Электрон — элементарная частица, у которой есть электрический заряд и внутренний магнитный момент, связанный с ее спином ( ). Из-за кулоновского взаимодействия электроны в вакууме отталкиваются. Однако, в некоторых металлах суммарная сила, действующая на электроны, может стать силой притяжения из-за колебаний решетки. Когда температура металла достаточно низкая (ниже некоторой критической температуры $T_c$), электроны с противоположными импульсами и противоположными спинами могу образовывать куперовские пары. Образуя куперовскую пару, каждый из электронов уменьшает свою энергию на величину $\Delta$ по сравнению с электроном, свободно движущемся в металле. Энергия свободно движущегося электрона равна $p^2/2m_e$, где $p$ — импульс электрона, а $m_e$ — его масса. Куперовские пары могут перемещаться без сопротивления, и металл при этом становится сверхпроводником. Однако, даже при температурах ниже $T_c$ сверхпроводимость можно разрушить, если к сверхпроводнику приложить внешнее магнитное поле. В этой задаче мы исследуем разрушение куперовских пар посредством двух эффектов. Первый эффект — парамагнитный. В нем электроны вместо создания куперовской пары с противоположными спинами, уменьшают свою энергию, выстраивая свой магнитный момент параллельно магнитному полю. Второй эффект — диамагнитный. В нем магнитное поле изменяет орбитальное движение куперовских пар и увеличивает их энергию. Когда приложенное магнитное поле превысит некоторое критическое значение $B_c$, увеличение энергии становится больше чем $2 \Delta$. В результате, электронам становится невыгодно образовывать куперовские пары. Недавно был открыт новый тип сверхпроводников — сверхпроводники Изинга. Они не утрачивают свойство сверхпроводимости даже когда к ним приложено поле в 60 Тесла. А это сравнимо с максимальной силой полей, которые создаются сегодня в лабораториях. Мы исследуем, как сверхпроводники Изинга могут преодолеть парамагнитный и диамагнитный эффекты.
Часть А. Электрон в магнитном поле Рассмотрим виток радиуса $r$, полный заряд которого $-e$, а масса — $m$. Масса и заряд распределены по витку равномерно (рис. 1).
Чему равен момент импульса $\vec{L}$ этого витка (величина и направление), если он вращается с угловой скоростью $\vec{\omega}$?
Величина магнитного момента определяется как $|\vec{M}| = I A$, где $I$ — это ток, а $A$ — площадь витка. Найдите соотношение между магнитным моментом $\vec{M}$ и моментом импульса $\vec{L}$ витка. Пусть $\vec{n}$ — нормаль к витку, и она составляет угол $\theta$ с приложенным магнитным полем (рис. 2).
Рассмотрим кольцо, описанное в пункте А1, помещенное в однородное магнитное поле индукцией $B_z$, которое направлено вдоль оси $z$. Чему равна потенциальная энергия такой системы? Потенциальная энергия равна нулю при $\theta = \pi/2$.
У электрона есть собственный момент импульса (спин). Его величина в определенном направлении равна $\hbar/2$, где $\hbar = h/2\pi$, а $h$ — постоянная Планка. \newline Электроны помещены в магнитное поле. Чему равна потенциальная энергия электронов $U_{\text{up}}$ и $U_{\text{down}}$, чьи спины параллельны полю и антипараллельны, соответственно. Выразите свой ответ через магнетон Бора Электроны помещены в магнитное поле. Чему равна потенциальная энергия электронов $U_{\text{up}}$ и $U_{\text{down}}$, чьи спины параллельны полю и антипараллельны, соответственно. Выразите свой ответ через магнетон Бора \begin{equation*} Электроны помещены в магнитное поле. Чему равна потенциальная энергия электронов $U_{\text{up}}$ и $U_{\text{down}}$, чьи спины параллельны полю и антипараллельны, соответственно. Выразите свой ответ через магнетон Бора \begin{equation*} \mu_B = \frac{e \hbar}{2 m_e} = 5.788 \cdot 10^{-5}~\text{эВ}\cdot\text{Т}^{-1} Электроны помещены в магнитное поле. Чему равна потенциальная энергия электронов $U_{\text{up}}$ и $U_{\text{down}}$, чьи спины параллельны полю и антипараллельны, соответственно. Выразите свой ответ через магнетон Бора \begin{equation*} \mu_B = \frac{e \hbar}{2 m_e} = 5.788 \cdot 10^{-5}~\text{эВ}\cdot\text{Т}^{-1} \end{equation*}и индукцию поля $B$.
Часть B. Парамагнитный эффект магнитного поля на куперовские пары В этой части задачи мы исследуем парамагнитный эффект приложенного внешнего магнитного поля на куперовские пары (рис. 3). Теоретические расчеты показывают, что в сверхпроводниках два электрона могут образовывать куперовскую пару, при этом общая энергия системы уменьшается. Энергия куперовской пары может быть записана как\begin{equation*} \frac{p_1^2}{2m_e} + \frac{p_2^2}{2 m_e} - 2 \Delta, \end{equation*}где первые два члена соответствуют кинетической энергии куперовской пары, а последний — уменьшению энергии из-за создания куперовской пары. Здесь $\Delta$ — положительная постоянная.
Из квантовой механики известно, что потенциальные энергии $\tilde{U}_{\text{up}}$ и $\tilde{U}_{\text{down}}$ в два раза больше значений $U_{\text{up}}$ и $U_{\text{down}}$, найденных в пункте А4. Пусть приложено магнитное поле индукцией 1 Тесла. Чему тогда равны потенциальные энергии электрона $\tilde{U}_{\text{up}}$ и $\tilde{U}_{\text{down}}$, чей спин параллелен и антипараллелен приложенному полю соответственно? В дальнейшем в задаче используйте в своих вычислениях выражения для $\tilde{U}_{\text{up}}$ и $\tilde{U}_{\text{down}}$.
Считайте, что магнитное поле действует только на спин электронов, а не на их орбитальное движение. Чему равна энергия $E_S$ куперовской пары, помещенной в однородное магнитное поле $\vec{B} = (B_x, 0, 0)$? Напомним, что у электронов, образующих куперовскую пару, противоположные спины.
В нормальном (не сверхпроводящем) состоянии электроны не образуют куперовские пары. Поле $\vec{B} = (B_x, 0, 0)$ однородно и направлено вдоль плоскости в направлении оси $x$. Чему равна минимальная энергия двух электронов $E_N$ в этом поле? Используйте в своих вычислениях $\tilde{U}_{\text{up}}$ и $\tilde{U}_{\text{down}}$ из пункта A5. Действием магнитного поля на орбитальное движение электронов можно пренебречь.
Часть С. Диамагнитный эффект магнитного поля на куперовские пары В этой части задачи можно пренебречь действием магнитного поля на спины электронов. Мы рассмотрим действие внешнего магнитного поля на орбитальное движение куперовских пар. Когда температура равна нулю, а сверхпроводник находится в магнитном поле $\vec{B} = (0,0,B_z)$, то разность энергий между сверхпроводящим состоянием и нормальным состоянием может быть записана \begin{equation*} F = \int_{-\infty}^{\infty} \psi \left( - \alpha \psi - \frac{\hbar^2}{4 m_e} \frac{d^2 \psi}{dx^2} + \frac{e^2 B_z^2 x^2}{m_e} \psi \right) dx \end{equation*} Здесь $\psi(x)$ — функция, зависящая от $x$ и не зависящая от $y$. $\psi(x)^2$ задает вероятность найти куперовскую пару вблизи положения $x$. Здесь $\alpha$ — постоянная, и она связана с уменьшением энергии при образовании куперовской пары. Второй и третий члены в $F$ связаны с кинетической энергией куперовской пары, учитывая действие магнитного поля. Когда температура равна нулю, система минимизирует свою энергию $F$. В этом случае функция $\psi(x)$ может быть записана в виде \begin{equation*} \psi(x) = \left( \frac{2\lambda}{\pi} \right)^{1/4} e^{-\lambda x^2}, \end{equation*}где $\lambda > 0$.
Когда температура равна нулю, система \textbf{займет} состояние с минимальной энергией. Сверхпроводимость исчезает, если индукция поля превысит критическое значение $B_P$ (т.е. при $|\vec{B}| > B_P$). Чему равно это критическое значение $B_P$? Выразите ответ через $\Delta$.
Найдите $\lambda$ и выразите ответ через $e$, $B_z$ и $\hbar$. \begin{equation*} \begin{equation*} \begin{equation*} \int_{-\infty}^{\infty} e^{- a x^2} dx = \sqrt{\frac{\pi}{a}}, \begin{equation*} \int_{-\infty}^{\infty} e^{- a x^2} dx = \sqrt{\frac{\pi}{a}}, \begin{equation*} \int_{-\infty}^{\infty} e^{- a x^2} dx = \sqrt{\frac{\pi}{a}}, \end{equation*} \begin{equation*} \int_{-\infty}^{\infty} e^{- a x^2} dx = \sqrt{\frac{\pi}{a}}, \end{equation*} \begin{equation*} \int_{-\infty}^{\infty} e^{- a x^2} dx = \sqrt{\frac{\pi}{a}}, \end{equation*} \begin{equation*} \begin{equation*} \int_{-\infty}^{\infty} e^{- a x^2} dx = \sqrt{\frac{\pi}{a}}, \end{equation*} \begin{equation*} \begin{equation*} \int_{-\infty}^{\infty} e^{- a x^2} dx = \sqrt{\frac{\pi}{a}}, \end{equation*} \begin{equation*} \int_{-\infty}^{\infty} x^2 e^{- a x^2} dx = \frac{1}{2 a} \sqrt{\frac{\pi}{a}}, \begin{equation*} \int_{-\infty}^{\infty} e^{- a x^2} dx = \sqrt{\frac{\pi}{a}}, \end{equation*} \begin{equation*} \int_{-\infty}^{\infty} x^2 e^{- a x^2} dx = \frac{1}{2 a} \sqrt{\frac{\pi}{a}}, \begin{equation*} \int_{-\infty}^{\infty} e^{- a x^2} dx = \sqrt{\frac{\pi}{a}}, \end{equation*} \begin{equation*} \int_{-\infty}^{\infty} x^2 e^{- a x^2} dx = \frac{1}{2 a} \sqrt{\frac{\pi}{a}}, \end{equation*} \begin{equation*} \int_{-\infty}^{\infty} e^{- a x^2} dx = \sqrt{\frac{\pi}{a}}, \end{equation*} \begin{equation*} \int_{-\infty}^{\infty} x^2 e^{- a x^2} dx = \frac{1}{2 a} \sqrt{\frac{\pi}{a}}, \end{equation*} \begin{equation*} \int_{-\infty}^{\infty} e^{- a x^2} dx = \sqrt{\frac{\pi}{a}}, \end{equation*} \begin{equation*} \int_{-\infty}^{\infty} x^2 e^{- a x^2} dx = \frac{1}{2 a} \sqrt{\frac{\pi}{a}}, \end{equation*} где $a$ — постоянная.
Часть D. Сверхпроводники Изинга В веществах со спин-орбитальным взаимодействием (спин-спиновым взаимодействием можно пренебречь) на электрон, обладающий импульсом $\vec{p}$, действует внутреннее магнитное поле $B_{1\perp} = (0,0,-B_z)$. С другой стороны, на электрон, обладающий импульсом $-\vec{p}$, действует противоположно направленное магнитное поле $B_{2\perp} = (0, 0, B_z)$. Эти внутренние магнитные поля действуют только на спины электронов (рис. 4). Такие сверхпроводники называются сверхпроводниками Изинга.
Найдите критическое значение индукции поля $B_z$, когда сверхпроводящее состояние перестает быть энергетически выгодным. Выразите ответ через $\alpha$.
Чему равна энергия $E_I$ куперовской пары в сверхпроводнике Изинга?
К веществу, где есть спин-орбитальное взаимодействие, вдоль плоскости приложено однородное магнитное поле $\vec{B}_{\parallel} = (B_x,0,0)$. Чему при этом равна энергия $E_{\parallel}$ двух электронов? (Внутренние магнитные поля по-прежнему действуют и направлены перпендикулярно $\vec{B}_{\parallel}$. Также можно пренебречь действием поля, направленного вдоль плоскости, на орбитальное движение куперовских пар.)
Чему равно критическое значение индукции $B_I$, когда при $|\vec{B}_{\parallel}| > B_I$, $E_{\parallel} < E_I$?
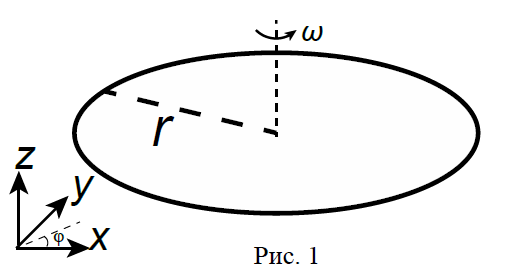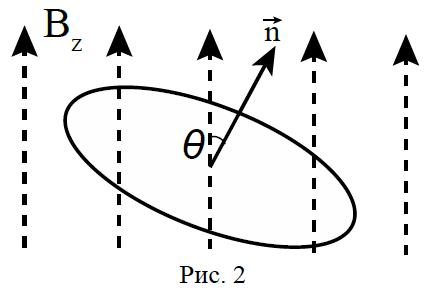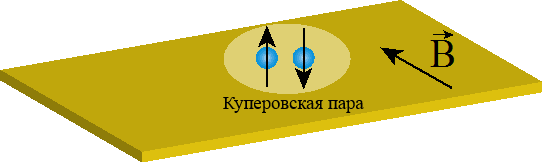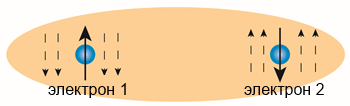
Чему равен момент импульса $\vec{L}$ этого витка (величина и направление), если он вращается с угловой скоростью $\vec{\omega}$?
Ответ: Момент импульса\[\vec L=r[\hat r,\vec p]=r[\hat r,\hat\varphi]\int_0^{2\pi}\frac{mvr}{2\pi r}\mathrm d\varphi\overset{v=\omega r}=m\omega r^2\hat z,\quad где\quad \hat z=[\hat r,\hat\varphi].\]

Величина магнитного момента определяется как $|\vec{M}| = I A$, где $I$ — это ток, а $A$ — площадь витка. Найдите соотношение между магнитным моментом $\vec{M}$ и моментом импульса $\vec{L}$ витка.
Решение: Ток равен $I=-ef=-e\frac\omega{2\pi}$, откуда $\vec M=-e\frac\omega{2\pi}\pi r^2\hat z\implies$
Ответ: \[\vec M=-\frac e{2m}\vec L\]

Рассмотрим кольцо, описанное в пункте А1, помещенное в однородное магнитное поле индукцией $B_z$, которое направлено вдоль оси $z$. Чему равна потенциальная энергия такой системы? Потенциальная энергия равна нулю при $\theta = \pi/2$.
Решение: На виток с током действует магнитный момент\[\vec\tau=[\vec M,\vec B].\]Работа магнитного поля будет при этом равна\[W=\int_{\pi/2}^\theta(\vec \tau,\mathrm d\vec \theta')=\int_{\pi/2}^\theta-|\vec \tau|~\mathrm d\theta'=\int_{\pi/2}^\theta|\vec M||\vec B|\sin\theta'~\mathrm d\theta'=(\vec M,\vec B).\]Поскольку $U=-W$, то
Ответ: \[U=-(\vec M,\vec B)=\frac12e\omega r^2 B_z\cos\theta\]

У электрона есть собственный момент импульса (спин). Его величина в определенном направлении равна $\hbar/2$, где $\hbar = h/2\pi$, а $h$ — постоянная Планка. \newline  Электроны помещены в магнитное поле. Чему равна потенциальная энергия электронов $U_{\text{up}}$ и $U_{\text{down}}$, чьи спины параллельны полю и антипараллельны, соответственно. Выразите свой ответ через магнетон Бора  \begin{equation*}  \mu_B = \frac{e \hbar}{2 m_e} = 5.788 \cdot 10^{-5}~\text{эВ}\cdot\text{Т}^{-1}  \end{equation*}и индукцию поля $B$.
Решение: Направим ось $z$ вдоль магнитного поля, тогда\[U=- M_zB.\]Магнитный момент электрона\[M_z=-\frac e{2m_e}S_z.\]Итак,\[U=\frac e{2m_e}S_zB=\frac{\mu_B}\hbar S_zB=\frac12\mu_B B\implies\]
Ответ: \[U_\mathrm{up,down}=\pm\frac12\mu_BB\]

Из квантовой механики известно, что потенциальные энергии $\tilde{U}_{\text{up}}$ и $\tilde{U}_{\text{down}}$ в два раза больше значений $U_{\text{up}}$ и $U_{\text{down}}$, найденных в пункте А4. Пусть приложено магнитное поле индукцией 1 Тесла. Чему тогда равны потенциальные энергии электрона $\tilde{U}_{\text{up}}$ и $\tilde{U}_{\text{down}}$, чей спин параллелен и антипараллелен приложенному полю соответственно? В дальнейшем в задаче используйте в своих вычислениях выражения для $\tilde{U}_{\text{up}}$ и $\tilde{U}_{\text{down}}$.
Ответ: \[\tilde{U}_\mathrm{up,down}=\pm5.788\cdot10^{-5}~эВ\]

Считайте, что магнитное поле действует только на спин электронов, а не на их орбитальное движение. Чему равна энергия $E_S$ куперовской пары, помещенной в однородное магнитное поле $\vec{B} = (B_x, 0, 0)$? Напомним, что у электронов, образующих куперовскую пару, противоположные спины.
Ответ: Поскольку спины электронов в куперовской паре направлены противоположно, магнитное поле не должно влиять на энергию пары.

В нормальном (не сверхпроводящем) состоянии электроны не образуют куперовские пары. Поле $\vec{B} = (B_x, 0, 0)$ однородно и направлено вдоль плоскости в направлении оси $x$. Чему равна минимальная энергия двух электронов $E_N$ в этом поле? Используйте в своих вычислениях $\tilde{U}_{\text{up}}$ и $\tilde{U}_{\text{down}}$ из пункта A5. Действием магнитного поля на орбитальное движение электронов можно пренебречь.
Решение: Минимальная энергия достигается, когда спины обоих электронов направлены против поля. Учитывая квантовомеханические эффекты (энергия $\times2$), получим:
Ответ: \[E_N=\frac{p_1^2}{2m}+\frac{p_2^2}{2m}-2\mu_BB_x=\frac{p_1^2}{2m}+\frac{p_2^2}{2m}-\frac{e\hbar}{m_e}B_x\]

Когда температура равна нулю, система \textbf{займет} состояние с минимальной энергией. Сверхпроводимость исчезает, если индукция поля превысит критическое значение $B_P$ (т.е. при $|\vec{B}| > B_P$). Чему равно это критическое значение $B_P$? Выразите ответ через $\Delta$.
Решение: Сверхпроводимость исчезнет, если\[E_N < E_S\implies 2B_x\mu_B > 2\Delta \implies B_x > \frac{\Delta}{\mu_B}\implies\] Примечание: изложение в задаче заметно упрощено. «Честный» вывод критического поля с учётом магнетизма Паули и энергии конденсации в сверхпроводящее состояние приводит к результату в $\sqrt2$ раз меньше.
Ответ: \[B_P=\frac{2m_e\Delta}{e\hbar}\]  Примечание: изложение в задаче заметно упрощено. «Честный» вывод критического поля с учётом магнетизма Паули и энергии конденсации в сверхпроводящее состояние приводит к результату в $\sqrt2$ раз меньше.

Найдите $\lambda$ и выразите ответ через $e$, $B_z$ и $\hbar$.  Примечание:  \begin{equation*}  \int_{-\infty}^{\infty} e^{- a x^2} dx = \sqrt{\frac{\pi}{a}},  \end{equation*}  \begin{equation*}  \int_{-\infty}^{\infty} x^2 e^{- a x^2} dx = \frac{1}{2 a} \sqrt{\frac{\pi}{a}},  \end{equation*}  где $a$ — постоянная.
Решение: Решение 1 Подставляя $\psi(x)=\sqrt[4]\frac{2\lambda}{\pi}\exp(-\lambda x^2)$ в выражение для $F(\psi)$, получим: \[F(\psi)=\sqrt{\frac{2\lambda}{\pi}}\int_{-\infty}^{+\infty}e^{-\lambda x^{2}}\left[-\alpha e^{-\lambda x^{2}}-\frac{\hbar}{4m_e}\left(-2\lambda e^{-\lambda x^{2}}+4\lambda^{2}x^{2}e^{-\lambda x^{2}}\right)+\frac{e^{2}B_{z}^{2}x^{2}}{m_e}e^{-\lambda x^{2}}\right]~\mathrm dx=\\=\sqrt{\frac{2\lambda}{\pi}}\int_{-\infty}^{+\infty}\left[\left(-\alpha+\frac{\hbar^{2}\lambda}{2m_{e}}\right)e^{-2\lambda x^{2}}+\left(\frac{e^{2}{B_{z}^{2}}}{m_{e}}-\frac{\hbar^{2}\lambda^{2}}{m_{e}}\right)x^{2}\mathrm{e}^{-2\lambda x^{2}}\right]~{\mathrm{d}}x=\\=-\alpha+\frac{\hbar^{2}\lambda}{2m_{e}}+\left(\frac{e^{2}B_{z}^{2}}{m_{e}}-\frac{\hbar^{2}\lambda^{2}}{m_{e}}\right).\frac1{4\lambda}=-\alpha+\frac{\hbar^{2}\lambda}{4m_{e}}+\frac{e^{2}B_{z}^{2}}{4\lambda m_{e}}.\] Если рассматривать $F(\psi)$ как функцию $\lambda$, получим\[\frac{\mathrm dF}{\mathrm d\lambda}=\frac{\hbar^2}{4m_e}-\frac{e^2B_z^2}{4}.\]Условие минимума – это $\frac{\mathrm dF}{\mathrm d\lambda}=0$ и $\frac{\mathrm d^2F}{\mathrm d\lambda^2} > 0$, откуда\[\frac{\hbar^2}{4m_e}-\frac{e^2B_z^2}{4m_e\lambda^2}=0.\]Итого, Несложно проверить, что при этом значении $\lambda$ действительно выполняется $\frac{\mathrm d^2F}{\mathrm d\lambda^2} > 0$. Решение 2 \[F(\psi)=\int_{-\infty}^{+\infty}\psi\left(-\alpha\psi-\frac{\hbar^{2}}{4m_{e}}\frac{\mathrm{d}^{2}\psi}{\mathrm{d}x^{2}}+\frac{e^{2}B_{z}^{2}x^{2}}{m_{e}}\psi\right)~\mathrm{d}x=\\=\int_{-\infty}^{+\infty}\psi\left(-\alpha-\frac{\hbar^{2}}{4m_{e}}\frac{\mathrm{d}^{2}}{\mathrm{d}x^{2}}+\frac{e^{2}B_{z}^{2}x^{2}}{m_{e}}\right)\psi~\mathrm{d}x=\int_{-\infty}^{+\infty}\psi\tilde H\psi~\mathrm{d}x\] Таким образом, для нормированной волновой функции $\psi$ величина $F(\psi)$ будет равна математическому ожиданию энергии системы $\langle\tilde H\rangle$ – собственному значению Гамильтониана\[\tilde H=-\frac{\hbar^2}{4m_e}\frac{\mathrm d^2}{\mathrm dx^2}+\frac{e^2B_z^2}{m_e}x^2-\alpha.\]Первые два слагаемых описывают обычный квантовый гармонический осциллятор. Таким образом, энергия основного состояния будет равна\[F_{\min}=\frac12\hbar\omega-\alpha,\]где $\omega=eB_z/m_e$. Волновая функция основного состояния\[\psi=\sqrt[4]\frac{2m_e\omega}{\pi\hbar}\exp(-m_e\omega x^2/\hbar)=\sqrt[4]\frac{2eB_z}{\pi\hbar}\exp(-eB_z x^2/\hbar),\]откуда
Ответ: \[\lambda=eB_z/\hbar\]  Несложно проверить, что при этом значении $\lambda$ действительно выполняется $\frac{\mathrm d^2F}{\mathrm d\lambda^2} > 0$. Решение 2 \[F(\psi)=\int_{-\infty}^{+\infty}\psi\left(-\alpha\psi-\frac{\hbar^{2}}{4m_{e}}\frac{\mathrm{d}^{2}\psi}{\mathrm{d}x^{2}}+\frac{e^{2}B_{z}^{2}x^{2}}{m_{e}}\psi\right)~\mathrm{d}x=\\=\int_{-\infty}^{+\infty}\psi\left(-\alpha-\frac{\hbar^{2}}{4m_{e}}\frac{\mathrm{d}^{2}}{\mathrm{d}x^{2}}+\frac{e^{2}B_{z}^{2}x^{2}}{m_{e}}\right)\psi~\mathrm{d}x=\int_{-\infty}^{+\infty}\psi\tilde H\psi~\mathrm{d}x\] Таким образом, для нормированной волновой функции $\psi$ величина $F(\psi)$ будет равна математическому ожиданию энергии системы $\langle\tilde H\rangle$ – собственному значению Гамильтониана\[\tilde H=-\frac{\hbar^2}{4m_e}\frac{\mathrm d^2}{\mathrm dx^2}+\frac{e^2B_z^2}{m_e}x^2-\alpha.\]Первые два слагаемых описывают обычный квантовый гармонический осциллятор. Таким образом, энергия основного состояния будет равна\[F_{\min}=\frac12\hbar\omega-\alpha,\]где $\omega=eB_z/m_e$. Волновая функция основного состояния\[\psi=\sqrt[4]\frac{2m_e\omega}{\pi\hbar}\exp(-m_e\omega x^2/\hbar)=\sqrt[4]\frac{2eB_z}{\pi\hbar}\exp(-eB_z x^2/\hbar),\]откуда
Ответ: \[\lambda=eB_z/\hbar\]

Найдите критическое значение индукции поля $B_z$, когда сверхпроводящее состояние перестает быть энергетически выгодным. Выразите ответ через $\alpha$.
Решение: Как следует из предыдущего пункта, $F_{\min}=\frac{\hbar eB_z}{2m_e}-\alpha$. Критическому значению $B_z$ соответствует нулевая разность энергий, т.е. $F_{\min}=0\implies$
Ответ: \[B_z=\frac{2m_e\alpha}{e\hbar}\]

Чему равна энергия $E_I$ куперовской пары в сверхпроводнике Изинга?
Решение: \[E_{I}=\frac{p_{1}^{2}}{2m}+\frac{p_{2}^{2}}{2m}-2\Delta-\frac{2\mu_{B}S_{1z}B_{z}}{\hbar}+\frac{2\mu_{B}S_{2z}B_{z}}{\hbar}.\]Т.к. $S_z=\pm\hbar/2$, из условия минимальности энергии получим:\[E_{I}=\frac{p_{1}^{2}}{2m}+\frac{p_{2}^{2}}{2m}-2\Delta-\frac{2\mu_{B}B_{z}}{2}-\frac{2\mu_{B}B_{z}}{2}=\frac{p_{1}^{2}}{2m}+\frac{p_{2}^{2}}{2m}-2\Delta-2\mu_{B}B_{z}\implies\]
Ответ: \[E_I=\frac{p_{1}^{2}}{2m}+\frac{p_{2}^{2}}{2m}-2\Delta-\frac{e\hbar}{m_e}B_{z}\]

К веществу, где есть спин-орбитальное взаимодействие, вдоль плоскости приложено однородное магнитное поле $\vec{B}_{\parallel} = (B_x,0,0)$. Чему при этом равна энергия $E_{\parallel}$ двух электронов? (Внутренние магнитные поля по-прежнему действуют и направлены перпендикулярно $\vec{B}_{\parallel}$. Также можно пренебречь действием поля, направленного вдоль плоскости, на орбитальное движение куперовских пар.)
Решение: В нормальном состоянии магнитные моменты электронов будут выстраиваться параллельно магнитному полю, поэтому:\[E_\|=\frac{p_1^2}{2m}+\frac{p_2^2}{2m}+\frac{2\mu_B(\vec S_1,\vec B_1)}\hbar+\frac{2\mu_B(\vec S_2,\vec B_2)}\hbar=\frac{p_1^2}{2m}+\frac{p_2^2}{2m}-2\mu_B\sqrt{B_x^2+B_z^2},\]где использовалось $\vec B_{1,2}=\left(\begin{array}{c}B_x\\0\\\mp B_z\end{array}\right)$, $|\vec S_{1,2}|=\hbar/2$. Итого:
Ответ: \[E_\|=\frac{p_1^2}{2m}+\frac{p_2^2}{2m}-2\mu_B\sqrt{B_x^2+B_z^2}=\frac{p_1^2}{2m}+\frac{p_2^2}{2m}-\frac{e\hbar}{m_e}\sqrt{B_x^2+B_z^2}\]

Чему равно критическое значение индукции $B_I$, когда при $|\vec{B}_{\parallel}| > B_I$, $E_{\parallel} < E_I$?
Решение: \[E_{\parallel} < E_{\mathrm{Ising}}\implies2\mu_{\mathrm{ig}}\sqrt{B_{x}^{2}+B_{z}^{2}}>2\Delta+2\mu_{\mathrm{B}}B_{z}\implies\]
Ответ: \[B_I = \frac{\sqrt{\Delta^{2}+2\Delta\mu_{\mathrm{B}}B_{z}}}{\mu_{\mathrm{B}}}\]
Темы:
T, Азиатские